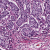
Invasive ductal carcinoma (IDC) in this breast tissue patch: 1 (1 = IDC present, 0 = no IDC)